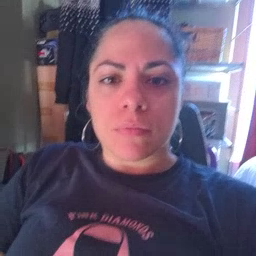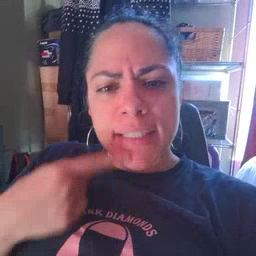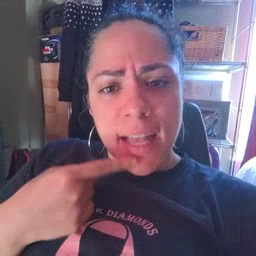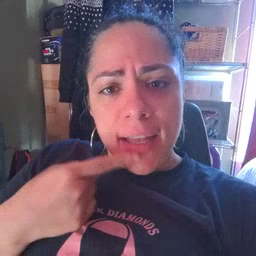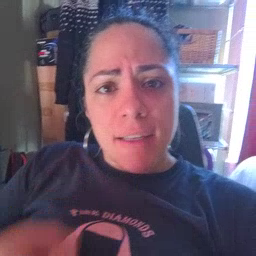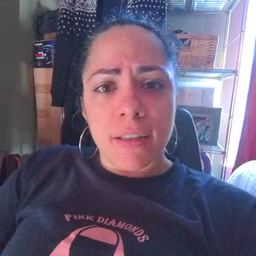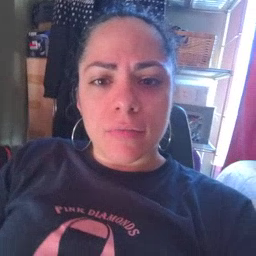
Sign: say